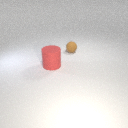
small brown rubber sphere to the right of large red rubber cylinder